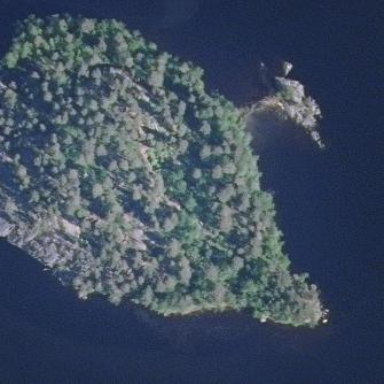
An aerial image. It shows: Islet.